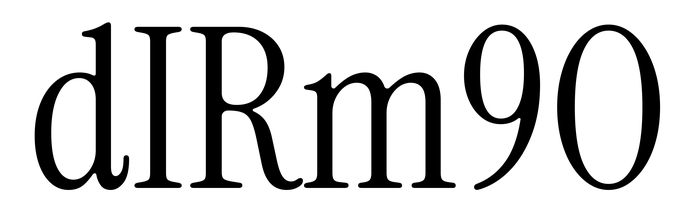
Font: InstrumentSerif-Regular